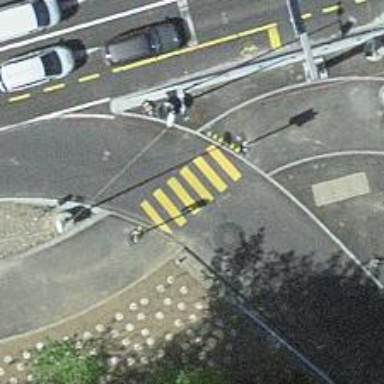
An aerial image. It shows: Marked zebra crossing on the road.